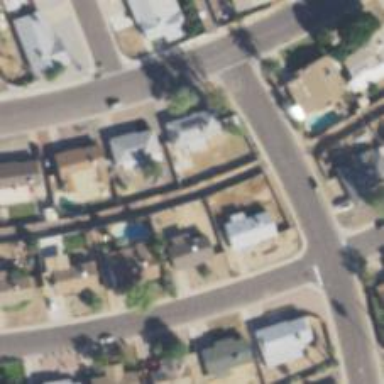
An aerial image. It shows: Alley with asphalt surface designated as service road.